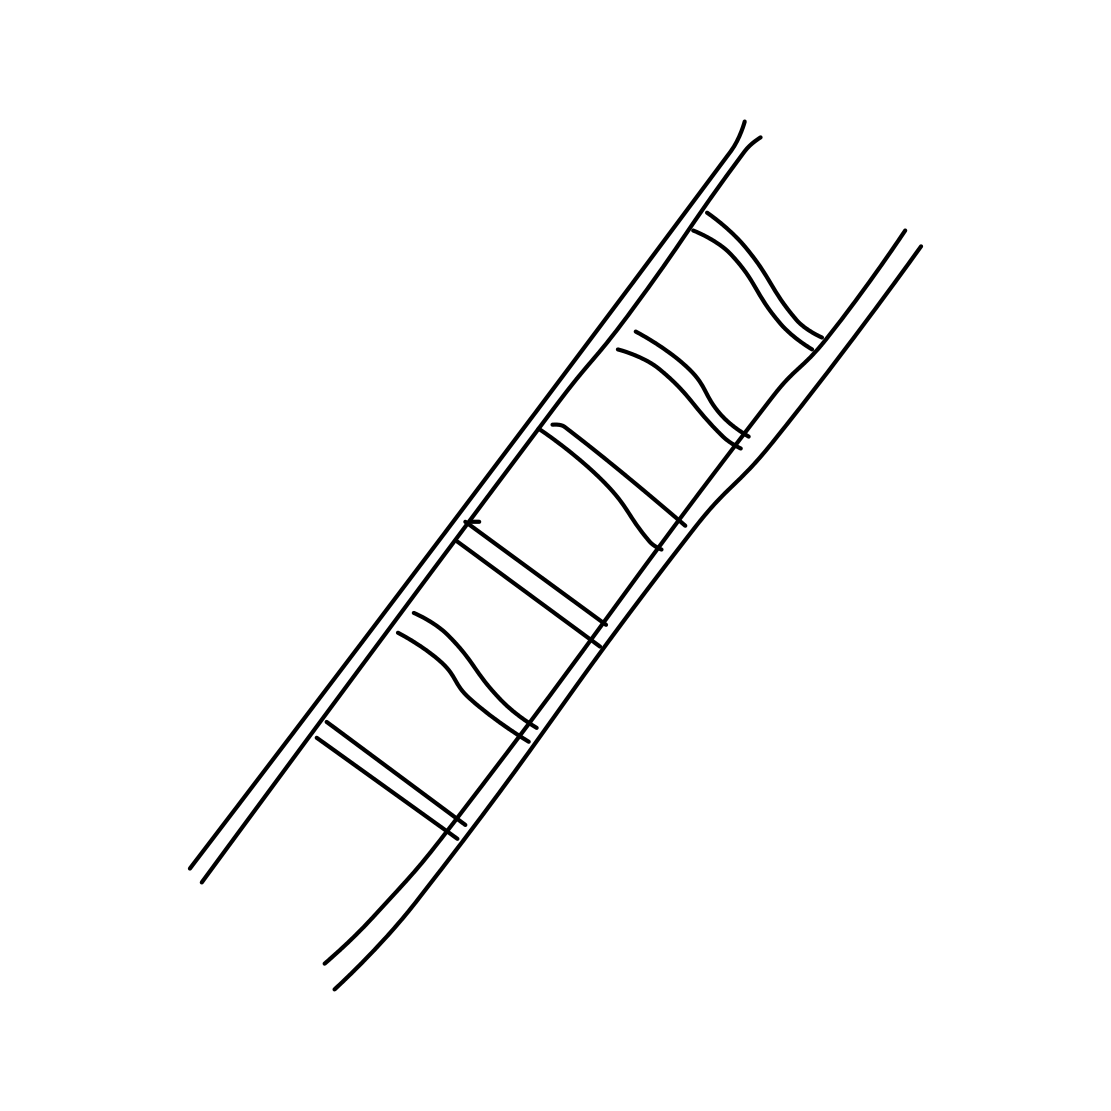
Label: ladder